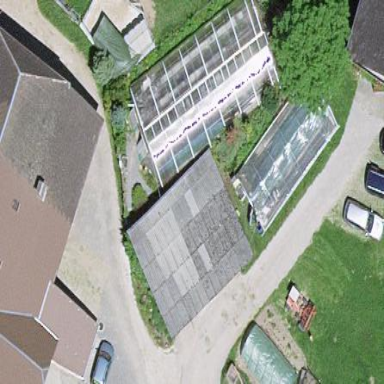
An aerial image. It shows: Shed.